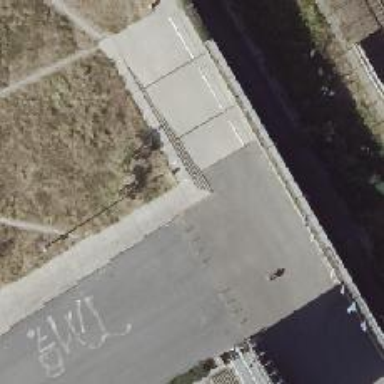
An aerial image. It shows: Concrete footway.